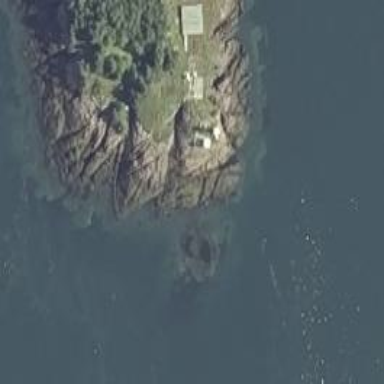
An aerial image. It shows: Lighthouse.